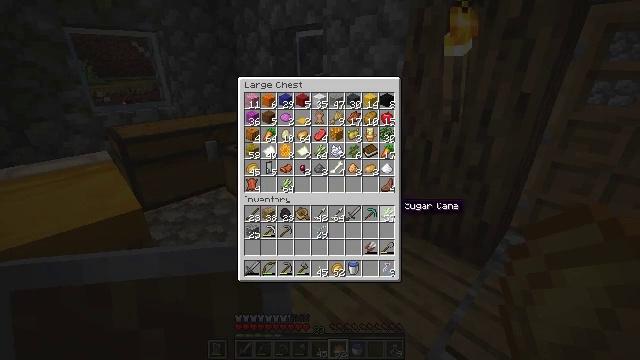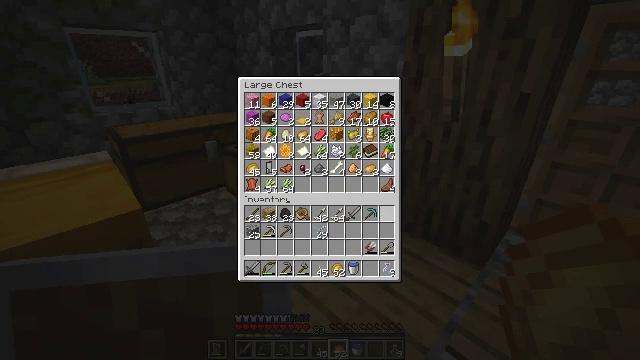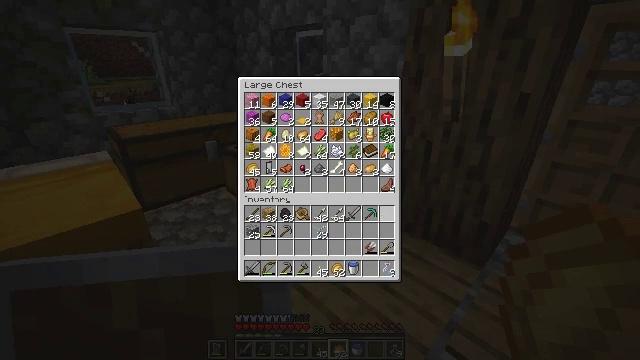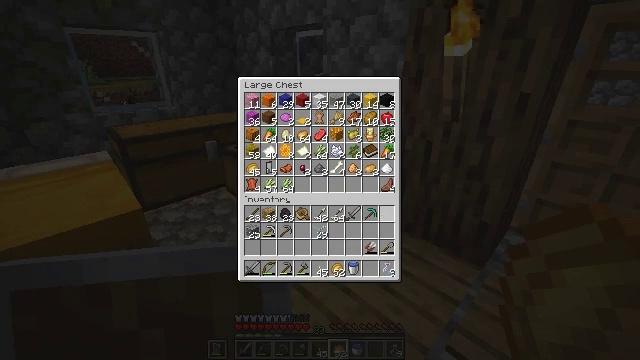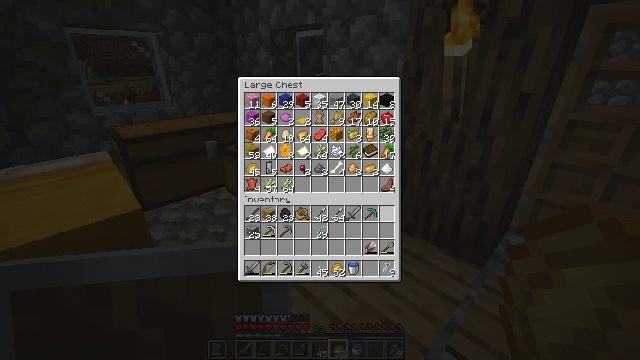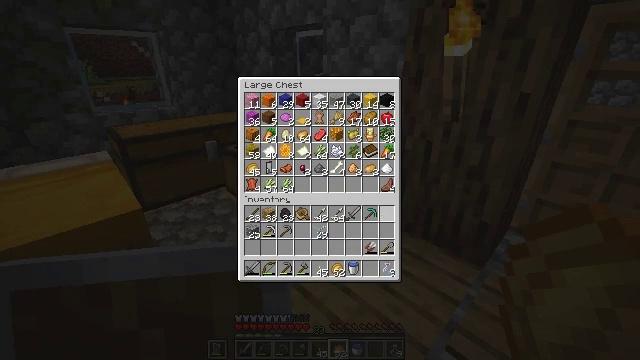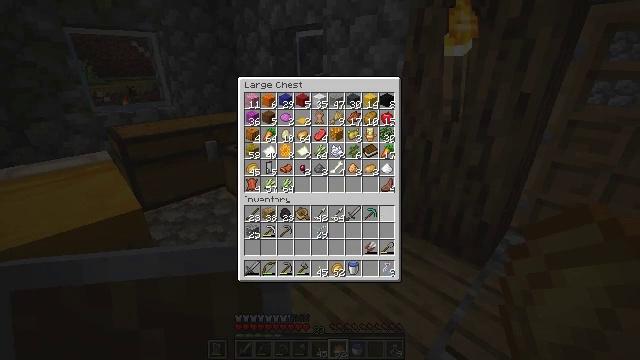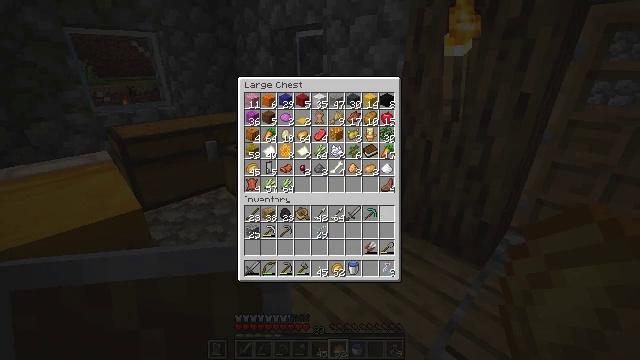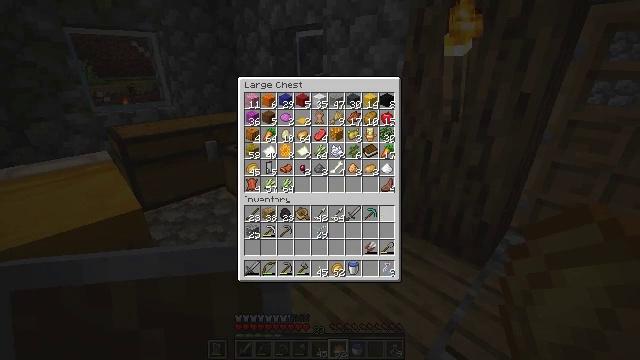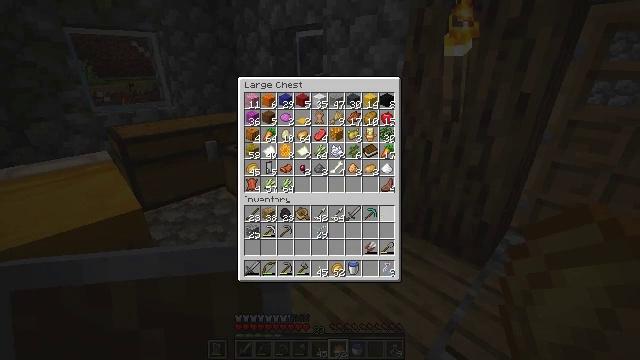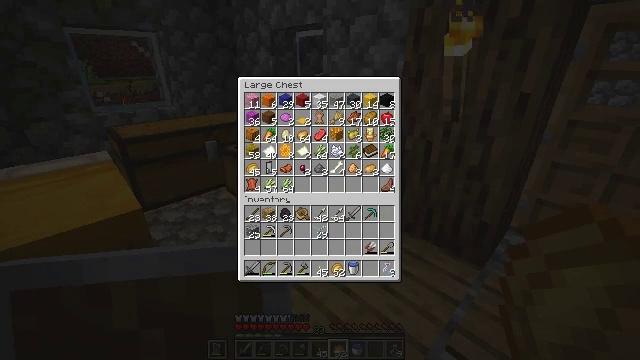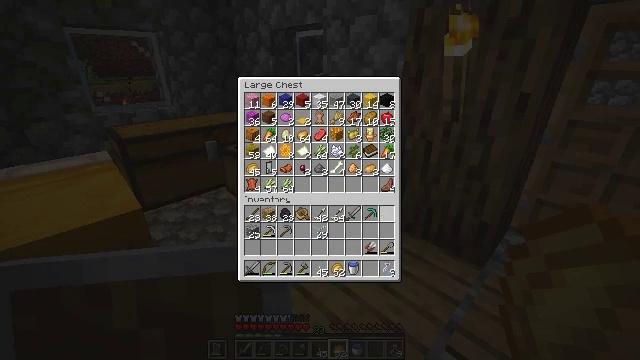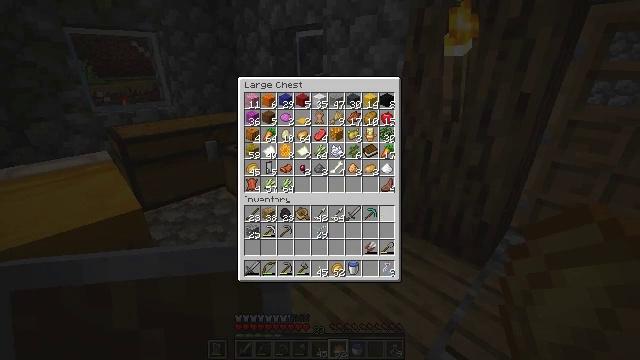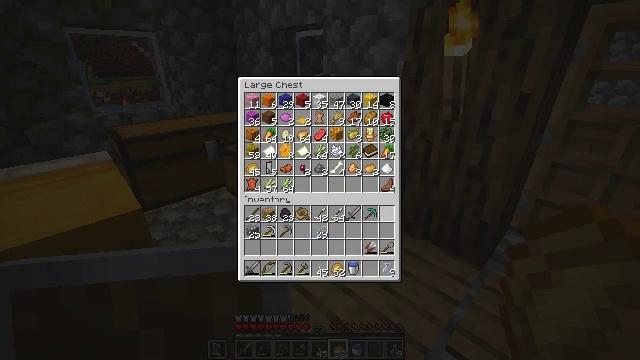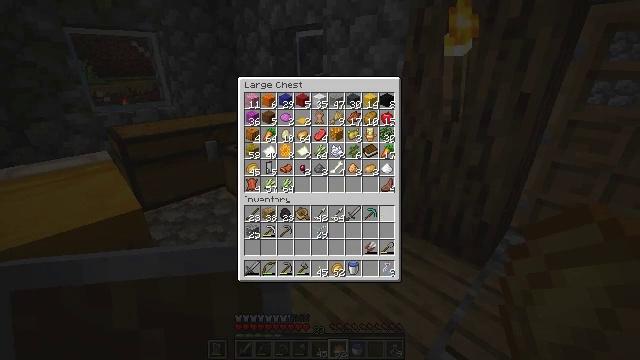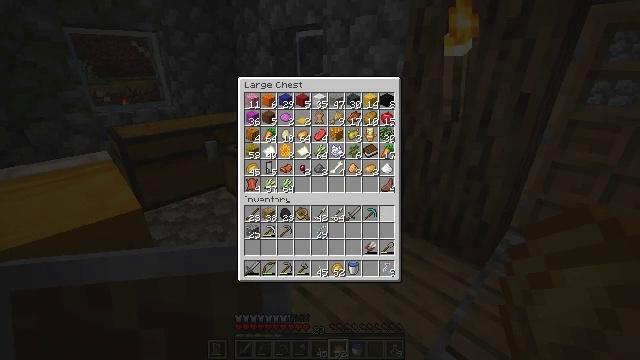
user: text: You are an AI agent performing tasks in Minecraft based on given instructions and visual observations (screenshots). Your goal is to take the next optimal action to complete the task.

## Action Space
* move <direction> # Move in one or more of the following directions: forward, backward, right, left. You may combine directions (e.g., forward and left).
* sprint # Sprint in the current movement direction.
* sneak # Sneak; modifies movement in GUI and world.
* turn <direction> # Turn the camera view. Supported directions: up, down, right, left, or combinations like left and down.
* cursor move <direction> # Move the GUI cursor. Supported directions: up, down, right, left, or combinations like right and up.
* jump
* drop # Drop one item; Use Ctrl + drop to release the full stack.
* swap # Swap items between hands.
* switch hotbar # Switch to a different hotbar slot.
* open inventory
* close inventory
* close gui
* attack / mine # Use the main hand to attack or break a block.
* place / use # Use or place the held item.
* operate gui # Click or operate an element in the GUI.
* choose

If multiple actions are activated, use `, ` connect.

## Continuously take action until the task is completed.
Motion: motion action
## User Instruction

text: Collect a dandelion flower.
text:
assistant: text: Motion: sneak, attack / mine
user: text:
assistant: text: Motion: sneak, attack / mine
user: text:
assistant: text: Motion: sneak
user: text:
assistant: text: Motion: sneak
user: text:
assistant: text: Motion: no_op
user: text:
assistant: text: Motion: no_op
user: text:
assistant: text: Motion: no_op
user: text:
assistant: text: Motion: no_op
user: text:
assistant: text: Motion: no_op
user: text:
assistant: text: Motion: no_op
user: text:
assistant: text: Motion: turn left
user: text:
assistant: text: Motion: no_op
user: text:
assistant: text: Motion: no_op
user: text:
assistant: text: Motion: no_op
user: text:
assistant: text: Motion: no_op
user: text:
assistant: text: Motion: no_op
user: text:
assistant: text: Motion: no_op
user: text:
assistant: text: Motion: no_op
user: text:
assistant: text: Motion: no_op
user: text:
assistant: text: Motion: no_op
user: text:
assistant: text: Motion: no_op
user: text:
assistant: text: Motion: no_op
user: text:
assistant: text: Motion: no_op
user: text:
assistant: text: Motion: turn right and down
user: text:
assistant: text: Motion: turn right and up
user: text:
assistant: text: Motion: turn right and up
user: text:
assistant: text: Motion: turn left and up
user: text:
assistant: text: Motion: move forward, turn left and up
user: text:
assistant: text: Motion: move forward, turn left and up
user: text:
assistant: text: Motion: move forward, turn left